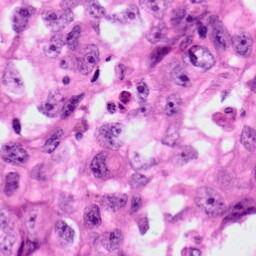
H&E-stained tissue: Lung